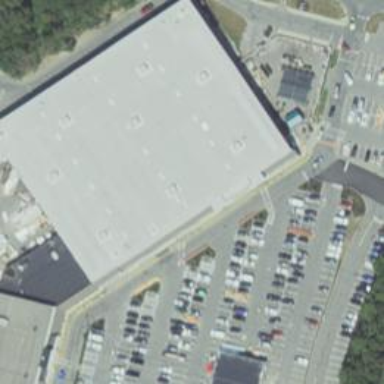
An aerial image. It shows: Parking space is available.